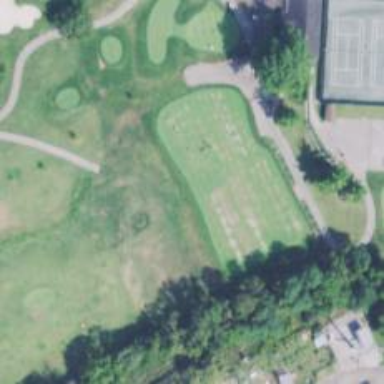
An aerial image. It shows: Path for both road and golf.